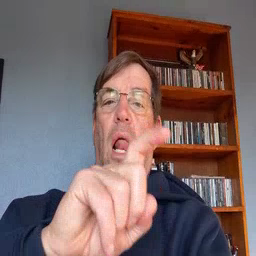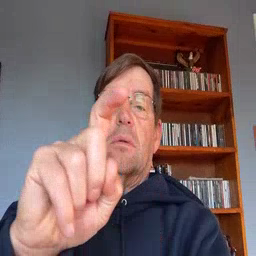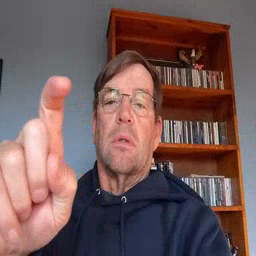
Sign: closet